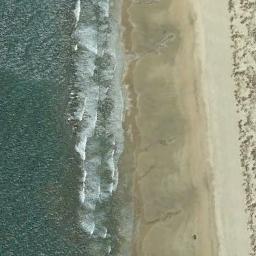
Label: beach